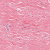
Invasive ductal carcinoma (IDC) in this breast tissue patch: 0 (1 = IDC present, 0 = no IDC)